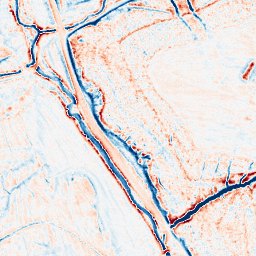
Category: edge_preserving
Decomposition family: anisotropic_diffusion
Decomposition parameters: iterations: 20
kappa: 10
gamma: 0.15
Upsampling method: sinc_hamming
Upsampling parameters: scale: 8
kernel_size: 16
Upsampling scale: 8